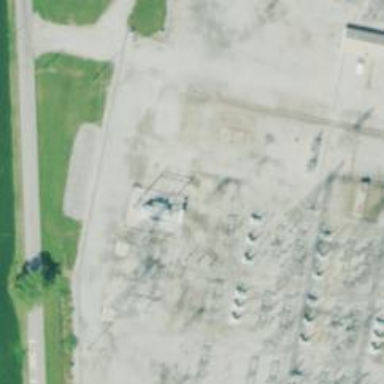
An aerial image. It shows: Switch used for power control.